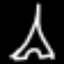
Label: The Eiffel Tower